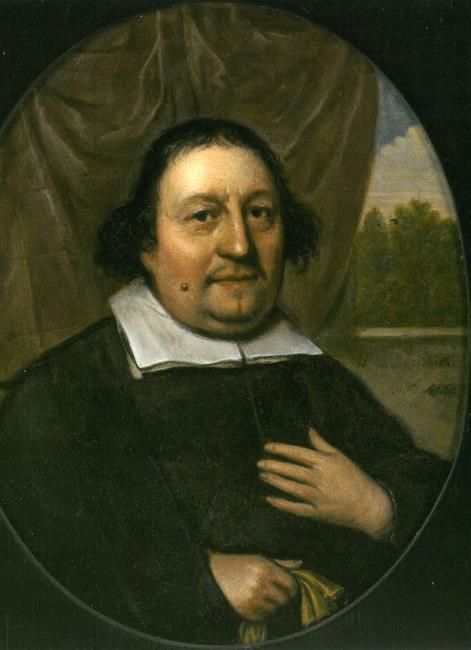
Title: Portrait of a gentleman
Artist: Wolfgang Heimbach
Latest date: 1640
Genre: painting
Iconography: Gloves
Keywords: man's portrait, bust-length portrait, facing front, body facing right, hand in front of chest, glove/gloves in hand, flat collar, medium-length hair (men's hairstyle), balding, moustache, drapery, background view of landscape